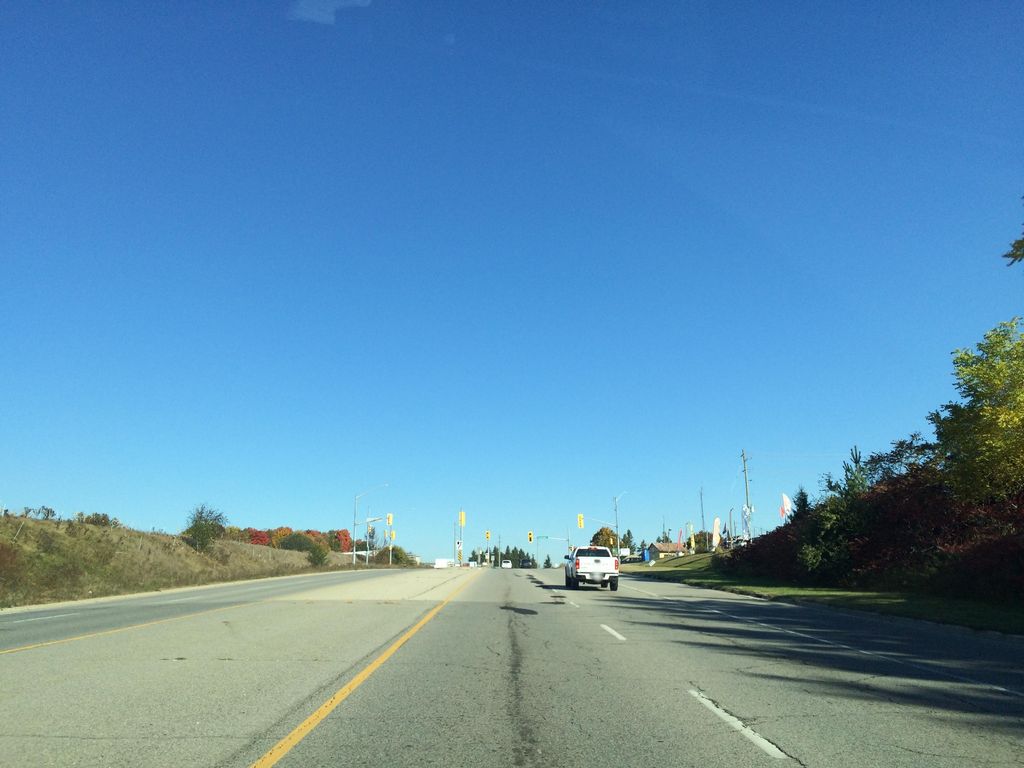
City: kitchener-waterloo